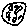
Label: moon